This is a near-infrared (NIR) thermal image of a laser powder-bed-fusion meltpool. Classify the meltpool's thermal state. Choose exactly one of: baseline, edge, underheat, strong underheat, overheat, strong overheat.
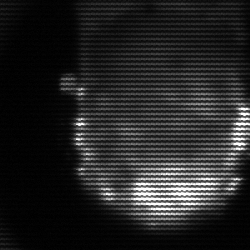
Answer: baseline